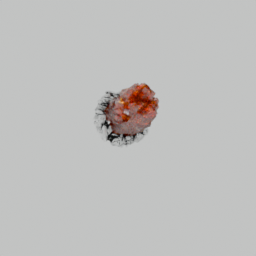
Label: decoration